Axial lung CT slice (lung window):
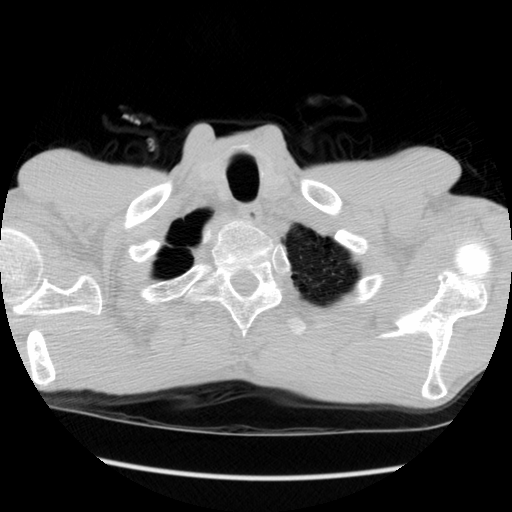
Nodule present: no